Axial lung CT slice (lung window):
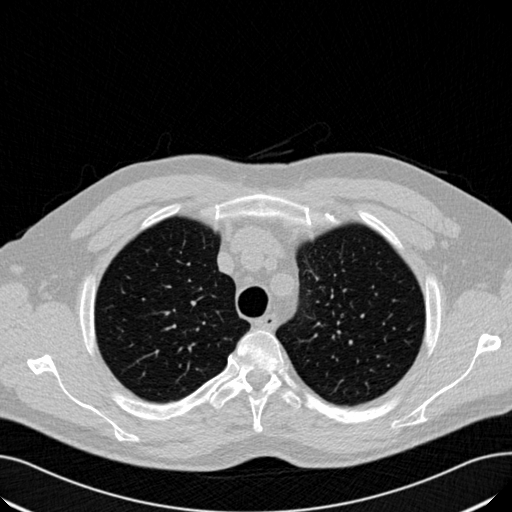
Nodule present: no